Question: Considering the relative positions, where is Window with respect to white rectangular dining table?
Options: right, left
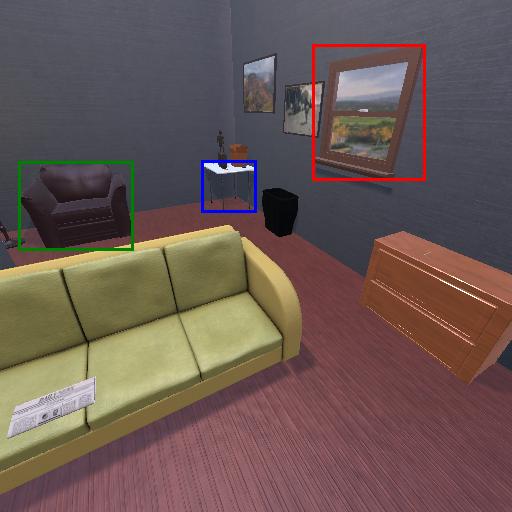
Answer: right